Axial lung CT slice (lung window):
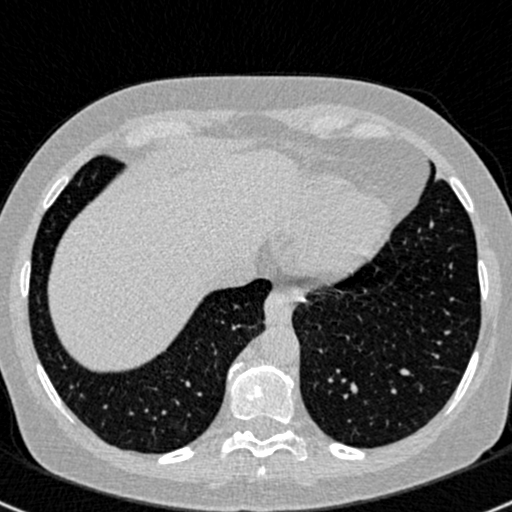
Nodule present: no